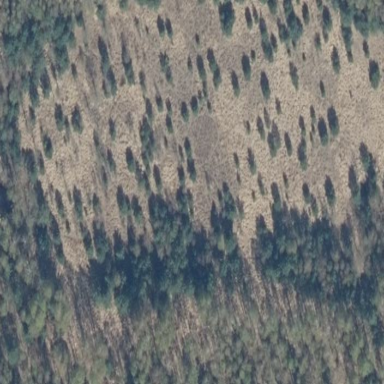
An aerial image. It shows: Landscape covered with heath.